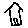
Label: house